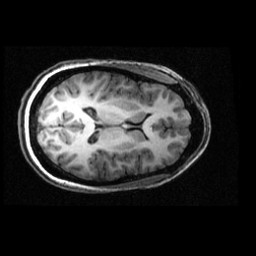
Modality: T1w
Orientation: axial
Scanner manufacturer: ge
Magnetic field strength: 3 T
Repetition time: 0.01222 s
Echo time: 0.005176 s